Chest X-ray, AP view. Patient: 43 years old, sex F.
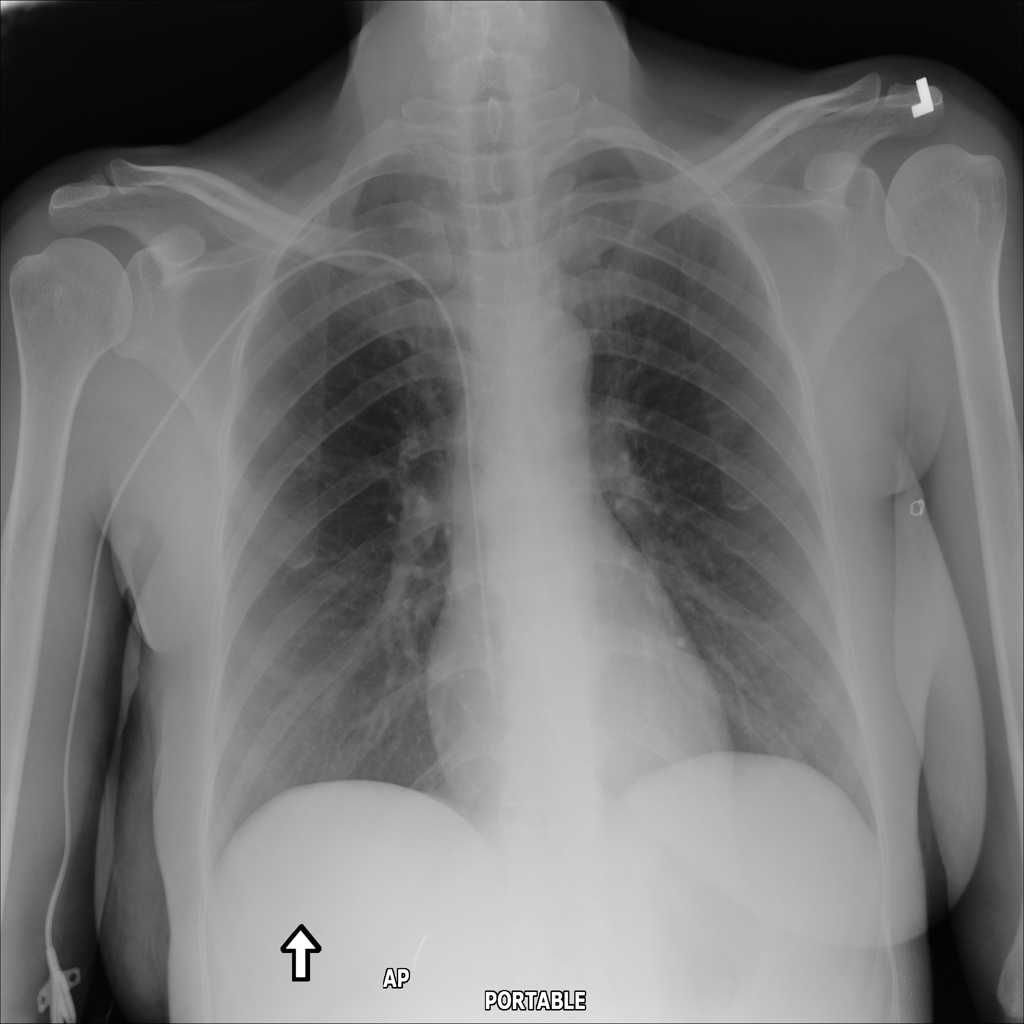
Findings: No Finding